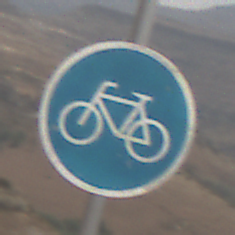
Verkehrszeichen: Radweg
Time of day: MorningAfternoon
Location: Outdoor (Nature)
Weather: Overcast
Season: NotSpecified
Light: Natural